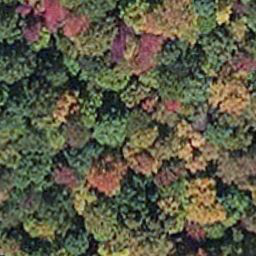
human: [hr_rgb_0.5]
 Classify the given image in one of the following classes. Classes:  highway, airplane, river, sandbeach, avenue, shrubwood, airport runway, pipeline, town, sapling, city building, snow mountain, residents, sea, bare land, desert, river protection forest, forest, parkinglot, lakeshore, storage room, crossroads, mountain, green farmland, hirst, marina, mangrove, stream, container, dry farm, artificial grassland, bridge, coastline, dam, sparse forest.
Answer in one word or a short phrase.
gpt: mangrove